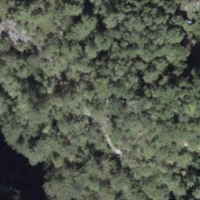
EUNIS habitat code: 44
Species observed at this site:
Saponaria ocymoides
Anthoxanthum odoratum